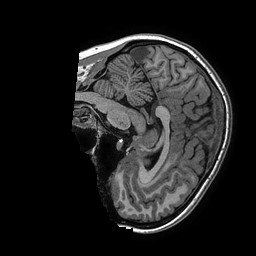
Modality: T1w
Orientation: sagittal
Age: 27
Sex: female
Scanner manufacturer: ge
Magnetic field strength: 3 T
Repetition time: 0.006952 s
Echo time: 0.00292 s